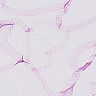
Metastatic tissue present: no